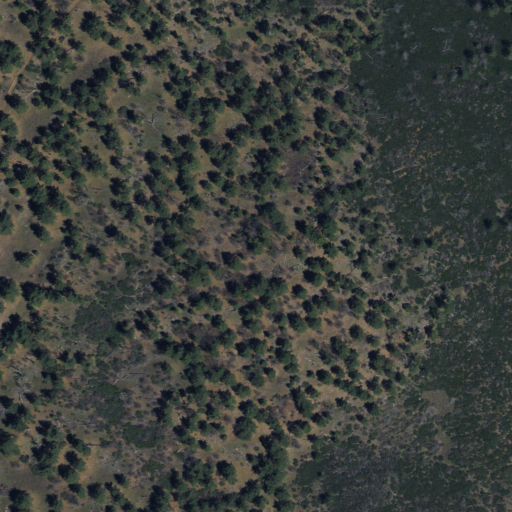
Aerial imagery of mountain in California named Pine Mountain containing shrub, evergreen forest, and open development